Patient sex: M
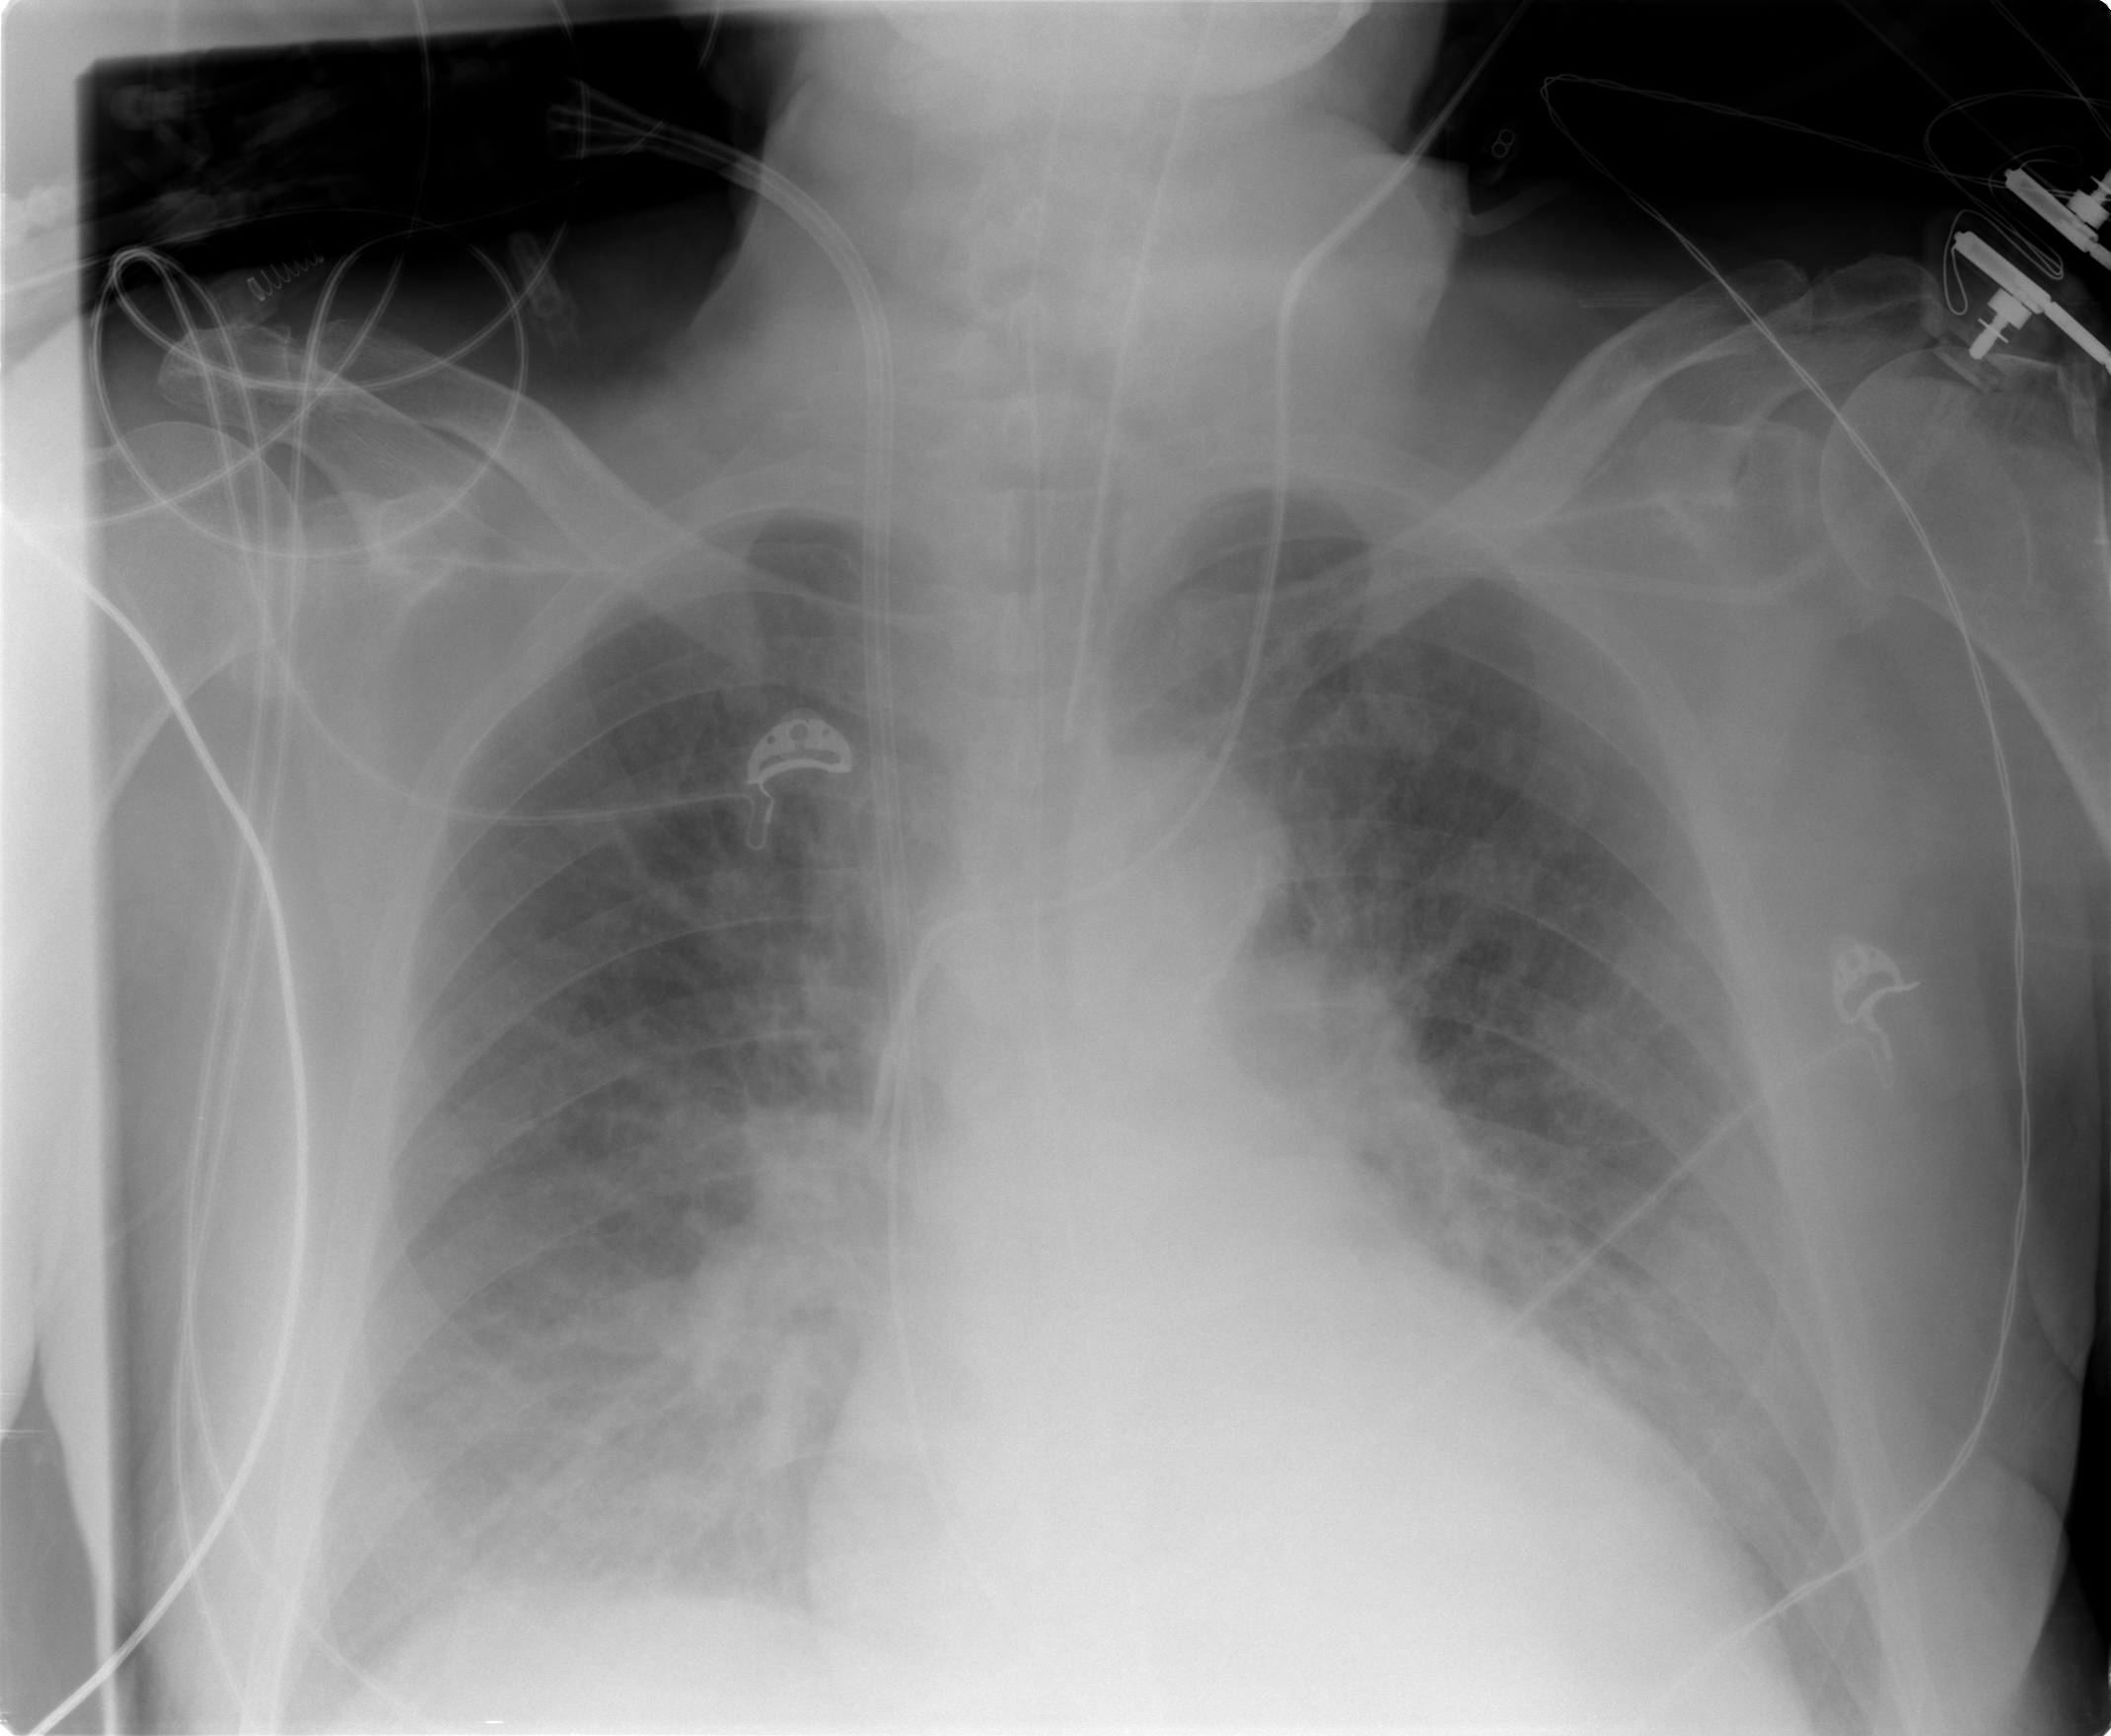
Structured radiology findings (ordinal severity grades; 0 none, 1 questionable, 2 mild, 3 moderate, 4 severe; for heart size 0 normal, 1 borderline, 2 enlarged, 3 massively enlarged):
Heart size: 2
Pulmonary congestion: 3
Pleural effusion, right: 2
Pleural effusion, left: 2
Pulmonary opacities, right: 3
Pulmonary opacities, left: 3
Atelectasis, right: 2
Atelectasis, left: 2